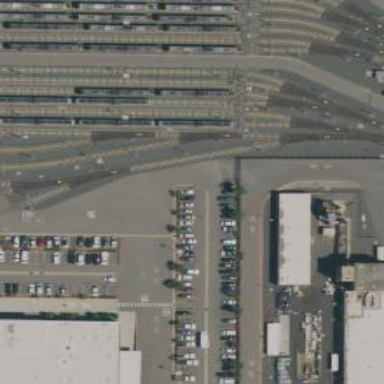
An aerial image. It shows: Light rail yard with electrified contact lines.